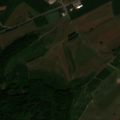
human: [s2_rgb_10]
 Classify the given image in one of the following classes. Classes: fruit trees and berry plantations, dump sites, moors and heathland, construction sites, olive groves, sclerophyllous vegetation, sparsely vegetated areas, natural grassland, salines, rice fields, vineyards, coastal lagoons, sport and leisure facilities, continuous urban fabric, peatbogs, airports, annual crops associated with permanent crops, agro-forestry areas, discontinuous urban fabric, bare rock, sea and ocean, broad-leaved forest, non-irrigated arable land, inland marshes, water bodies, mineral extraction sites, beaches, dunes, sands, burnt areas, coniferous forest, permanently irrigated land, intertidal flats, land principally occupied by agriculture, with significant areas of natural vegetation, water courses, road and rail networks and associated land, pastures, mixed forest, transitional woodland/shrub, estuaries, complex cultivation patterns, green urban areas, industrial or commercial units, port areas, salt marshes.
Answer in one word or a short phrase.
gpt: discontinuous urban fabric, non-irrigated arable land, pastures, complex cultivation patterns, broad-leaved forest, mixed forest